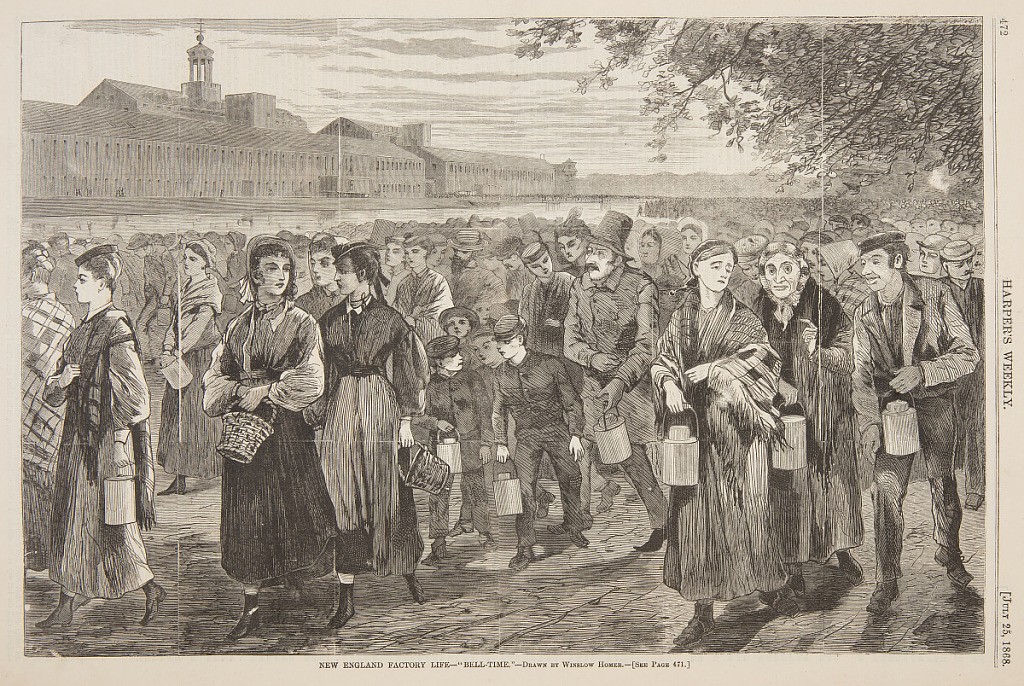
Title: New England Factory Life – "Bell-Time"
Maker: Winslow Homer, American, 1836–1910
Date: July 25, 1868
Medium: Wood engraving in black ink on paper
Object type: Print
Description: Factory workers going home with their dinner pails and baskets.